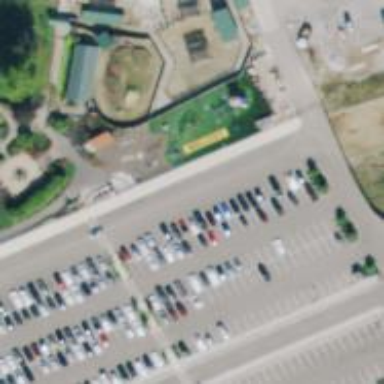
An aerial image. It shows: Springy playground.